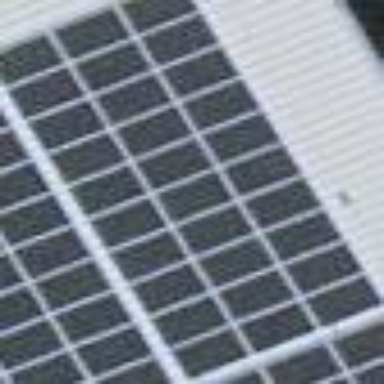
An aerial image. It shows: Solar power generator with photovoltaic panels.